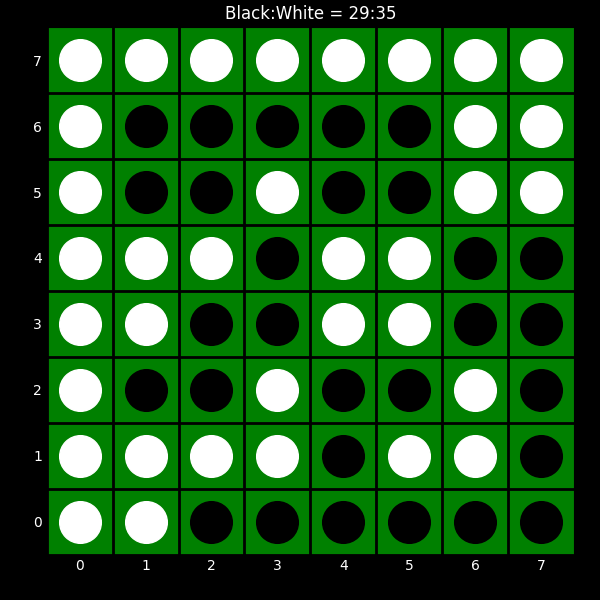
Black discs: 29
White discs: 35